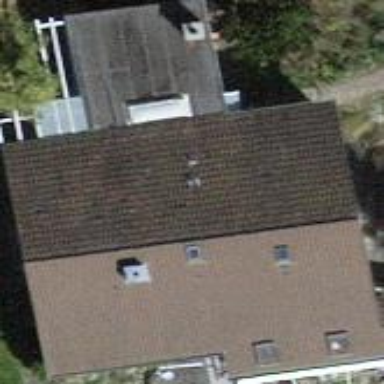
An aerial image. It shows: Building with tiled roof.